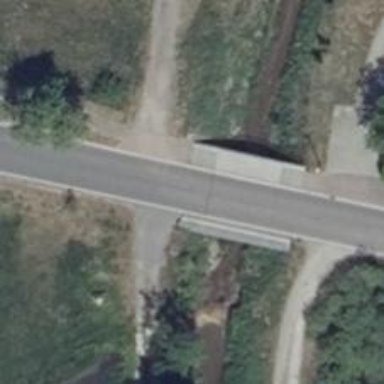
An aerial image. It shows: Tertiary road with asphalt surface that goes over bridge.